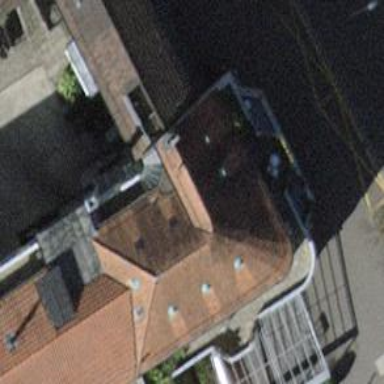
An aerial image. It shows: Cafe.